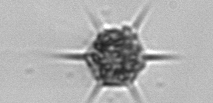
Label: Dictyocha